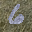
Label: 6